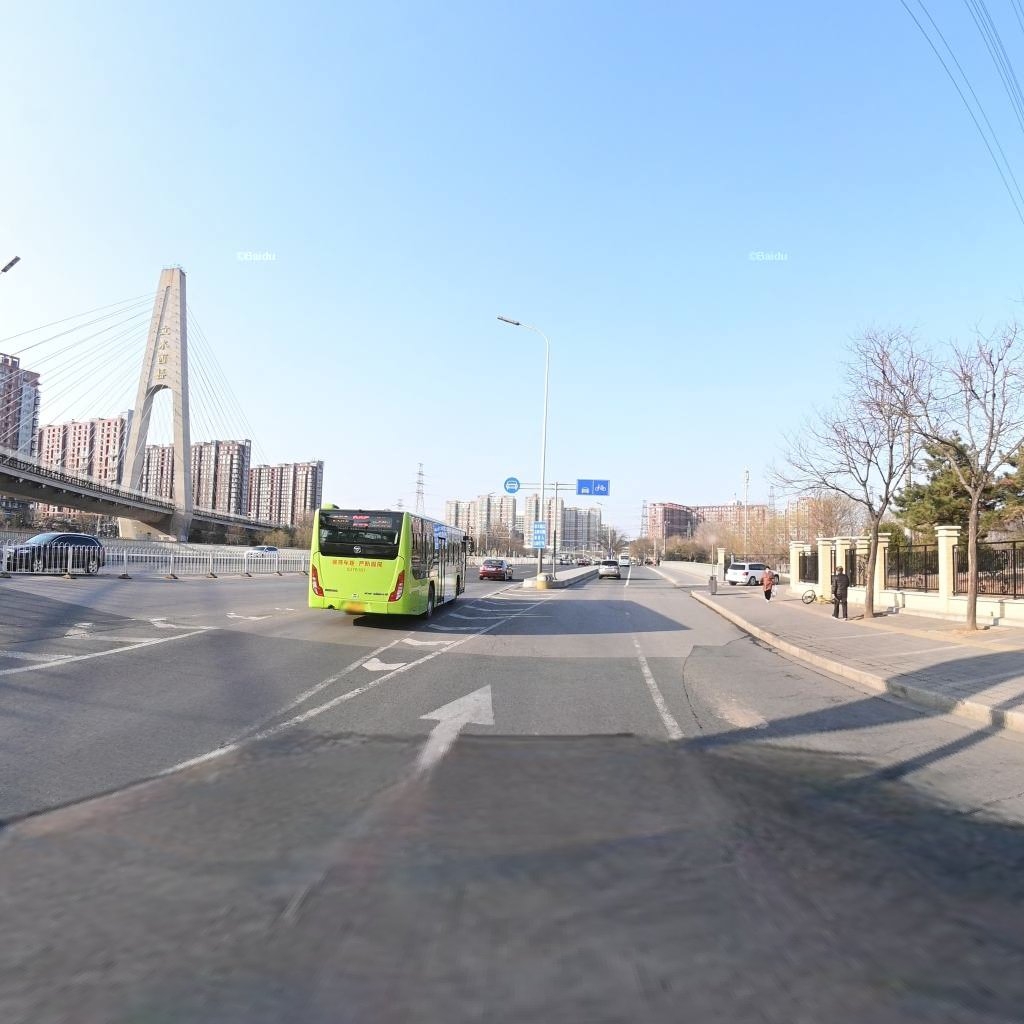
Region: Chaoyang
Road damage annotations: longitudinal crack, longitudinal crack, transverse crack